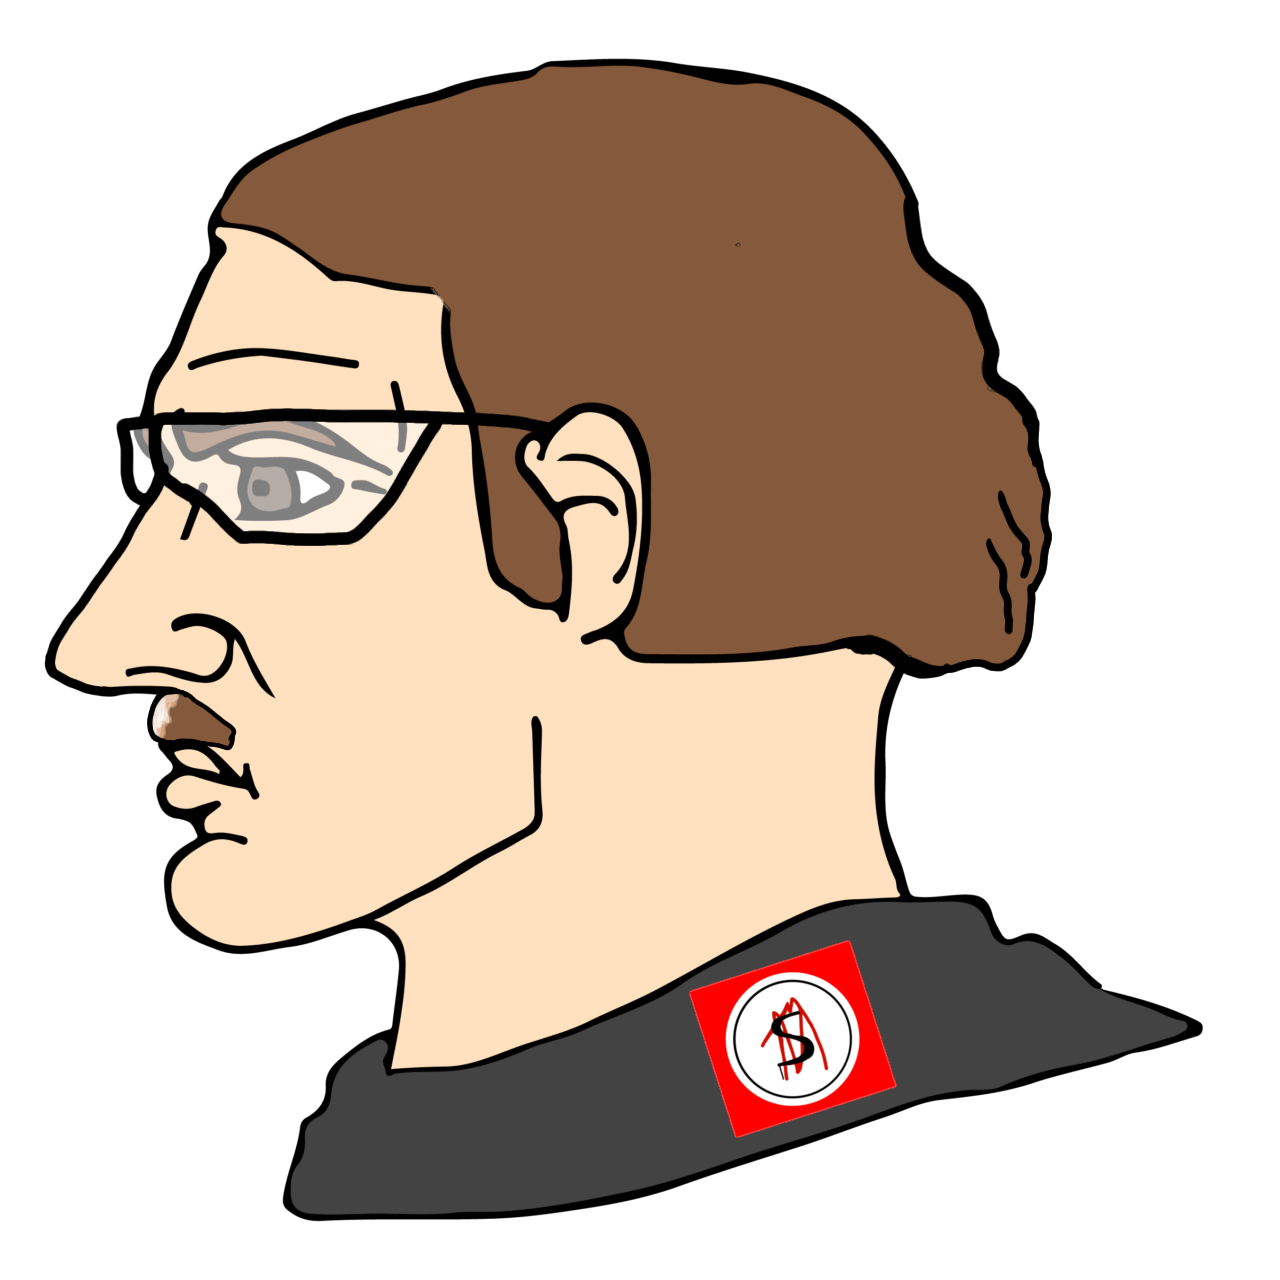
Label: 4_Yes_Chad